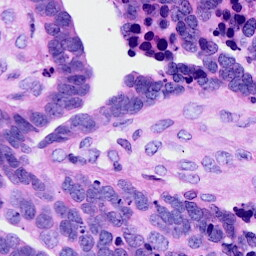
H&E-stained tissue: Ovarian